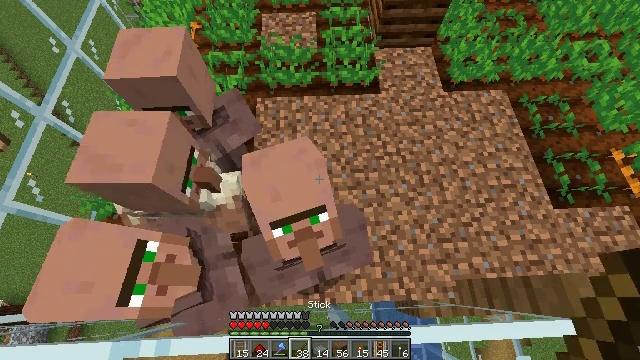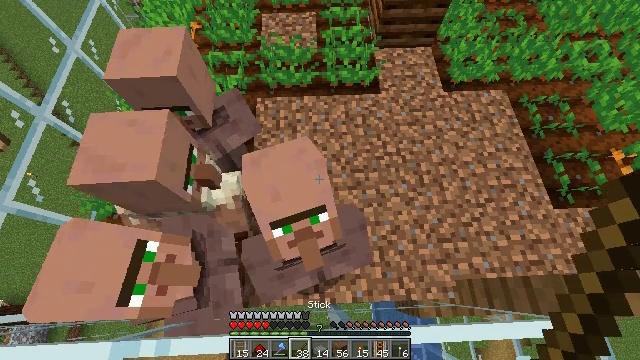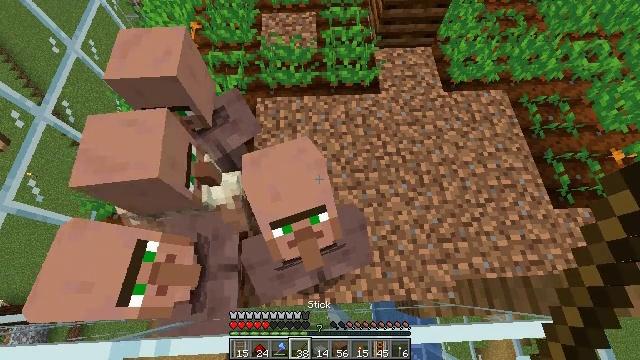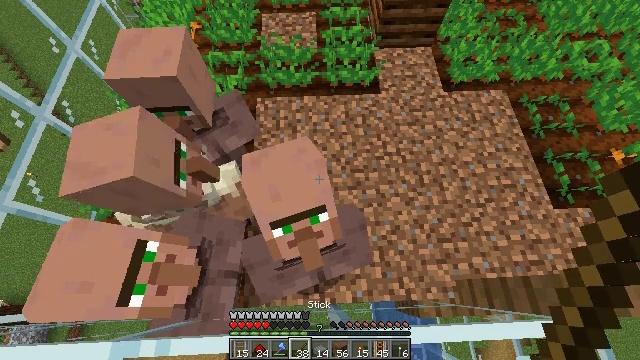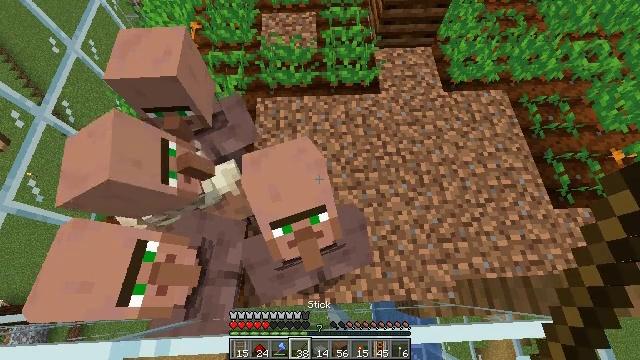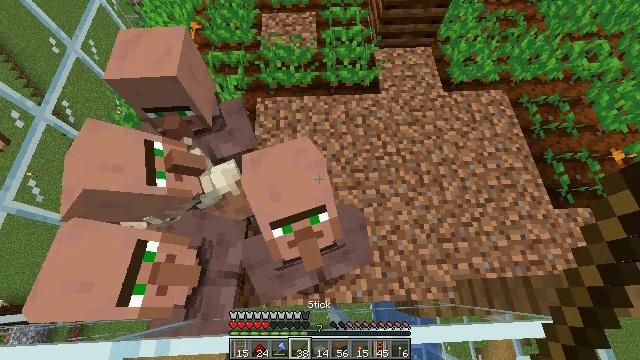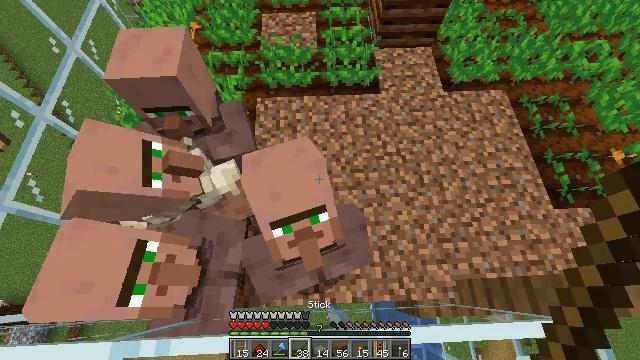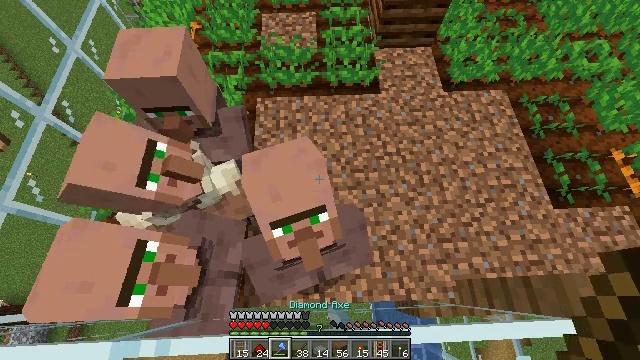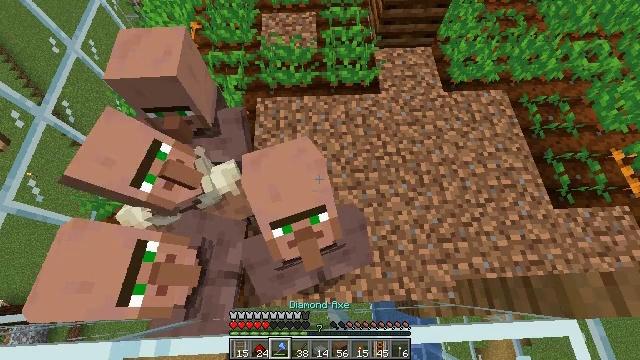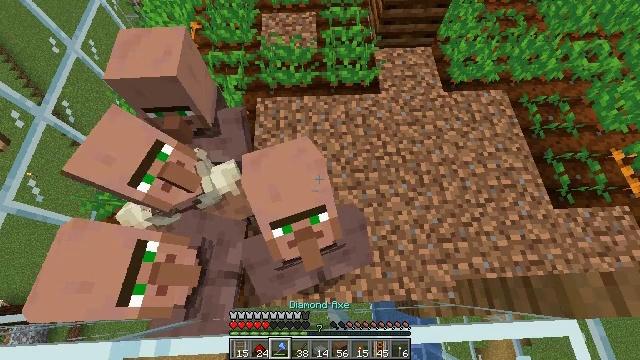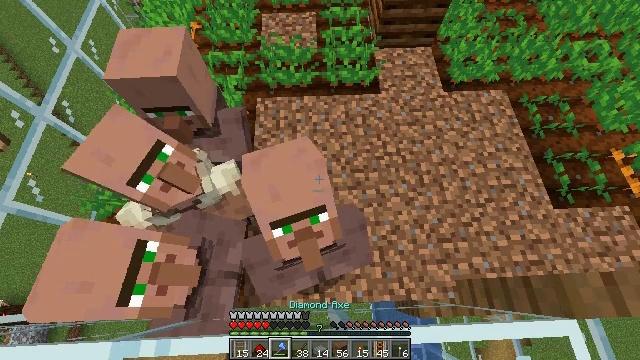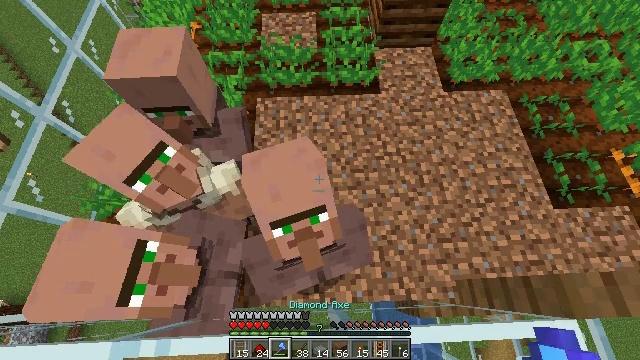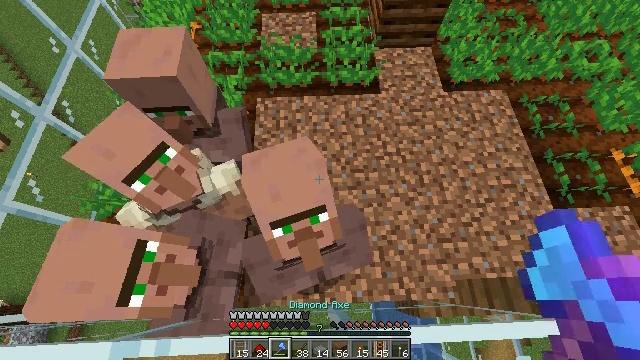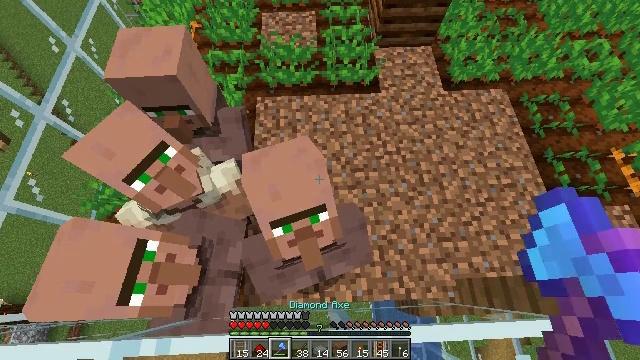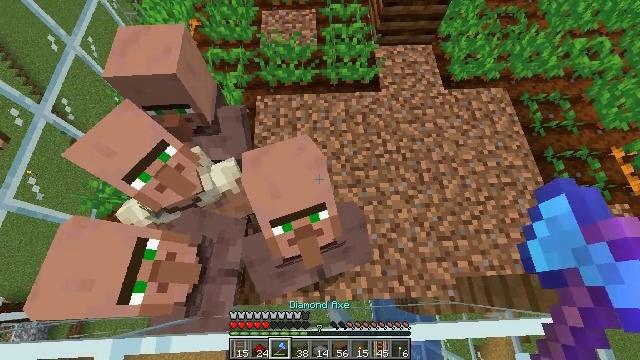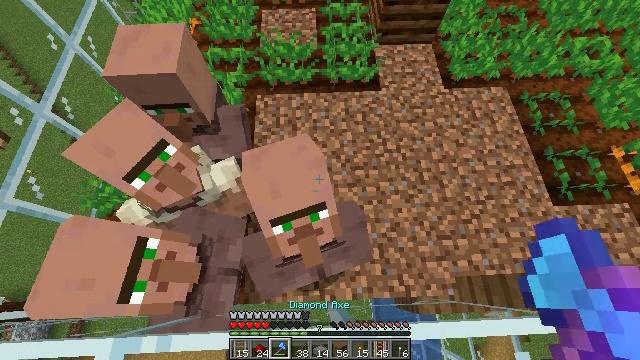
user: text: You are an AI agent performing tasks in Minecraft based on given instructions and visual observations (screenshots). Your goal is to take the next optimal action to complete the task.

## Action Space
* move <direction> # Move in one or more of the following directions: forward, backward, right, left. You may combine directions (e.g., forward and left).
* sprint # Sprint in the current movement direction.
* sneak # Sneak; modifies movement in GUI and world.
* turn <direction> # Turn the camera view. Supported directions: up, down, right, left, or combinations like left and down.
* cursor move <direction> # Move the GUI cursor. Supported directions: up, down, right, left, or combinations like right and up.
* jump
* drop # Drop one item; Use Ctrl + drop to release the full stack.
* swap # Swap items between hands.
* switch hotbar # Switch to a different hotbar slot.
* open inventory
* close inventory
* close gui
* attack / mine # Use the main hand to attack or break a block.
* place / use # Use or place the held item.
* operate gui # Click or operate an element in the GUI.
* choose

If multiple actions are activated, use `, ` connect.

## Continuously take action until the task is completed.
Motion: motion action
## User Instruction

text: Hunt the villager.
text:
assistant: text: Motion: sneak
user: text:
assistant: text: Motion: sneak
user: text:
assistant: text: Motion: sneak
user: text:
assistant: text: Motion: sneak
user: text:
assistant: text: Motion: sneak
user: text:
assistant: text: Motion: sneak
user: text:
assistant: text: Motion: sneak
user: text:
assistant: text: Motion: sneak
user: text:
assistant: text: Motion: sneak
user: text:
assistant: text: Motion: sneak
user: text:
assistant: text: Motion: sneak
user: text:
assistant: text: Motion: sneak
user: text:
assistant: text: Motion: sneak
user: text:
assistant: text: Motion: sneak
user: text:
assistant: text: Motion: sneak
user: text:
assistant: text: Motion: sneak
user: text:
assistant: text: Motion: sneak
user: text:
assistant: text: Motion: sneak
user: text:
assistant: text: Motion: sneak, attack / mine
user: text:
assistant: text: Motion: sneak, attack / mine
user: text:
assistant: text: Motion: sneak, attack / mine
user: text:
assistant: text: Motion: sneak
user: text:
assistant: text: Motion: sneak
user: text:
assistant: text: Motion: sneak